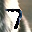
Label: 7